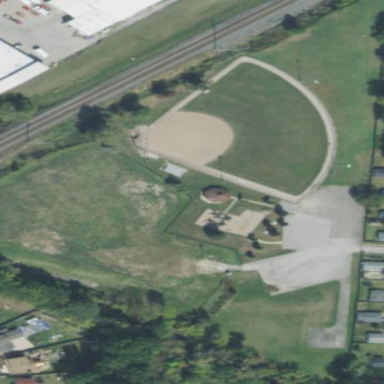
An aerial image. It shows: Baseball pitch for leisure land.